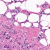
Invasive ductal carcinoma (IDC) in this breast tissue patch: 0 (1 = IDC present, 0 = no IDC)